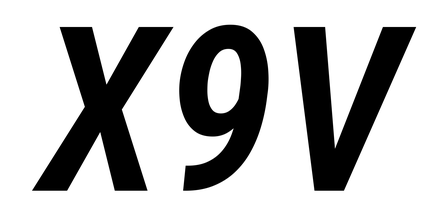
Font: Roboto-Italic_Condensed_SemiBold_Italic